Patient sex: M
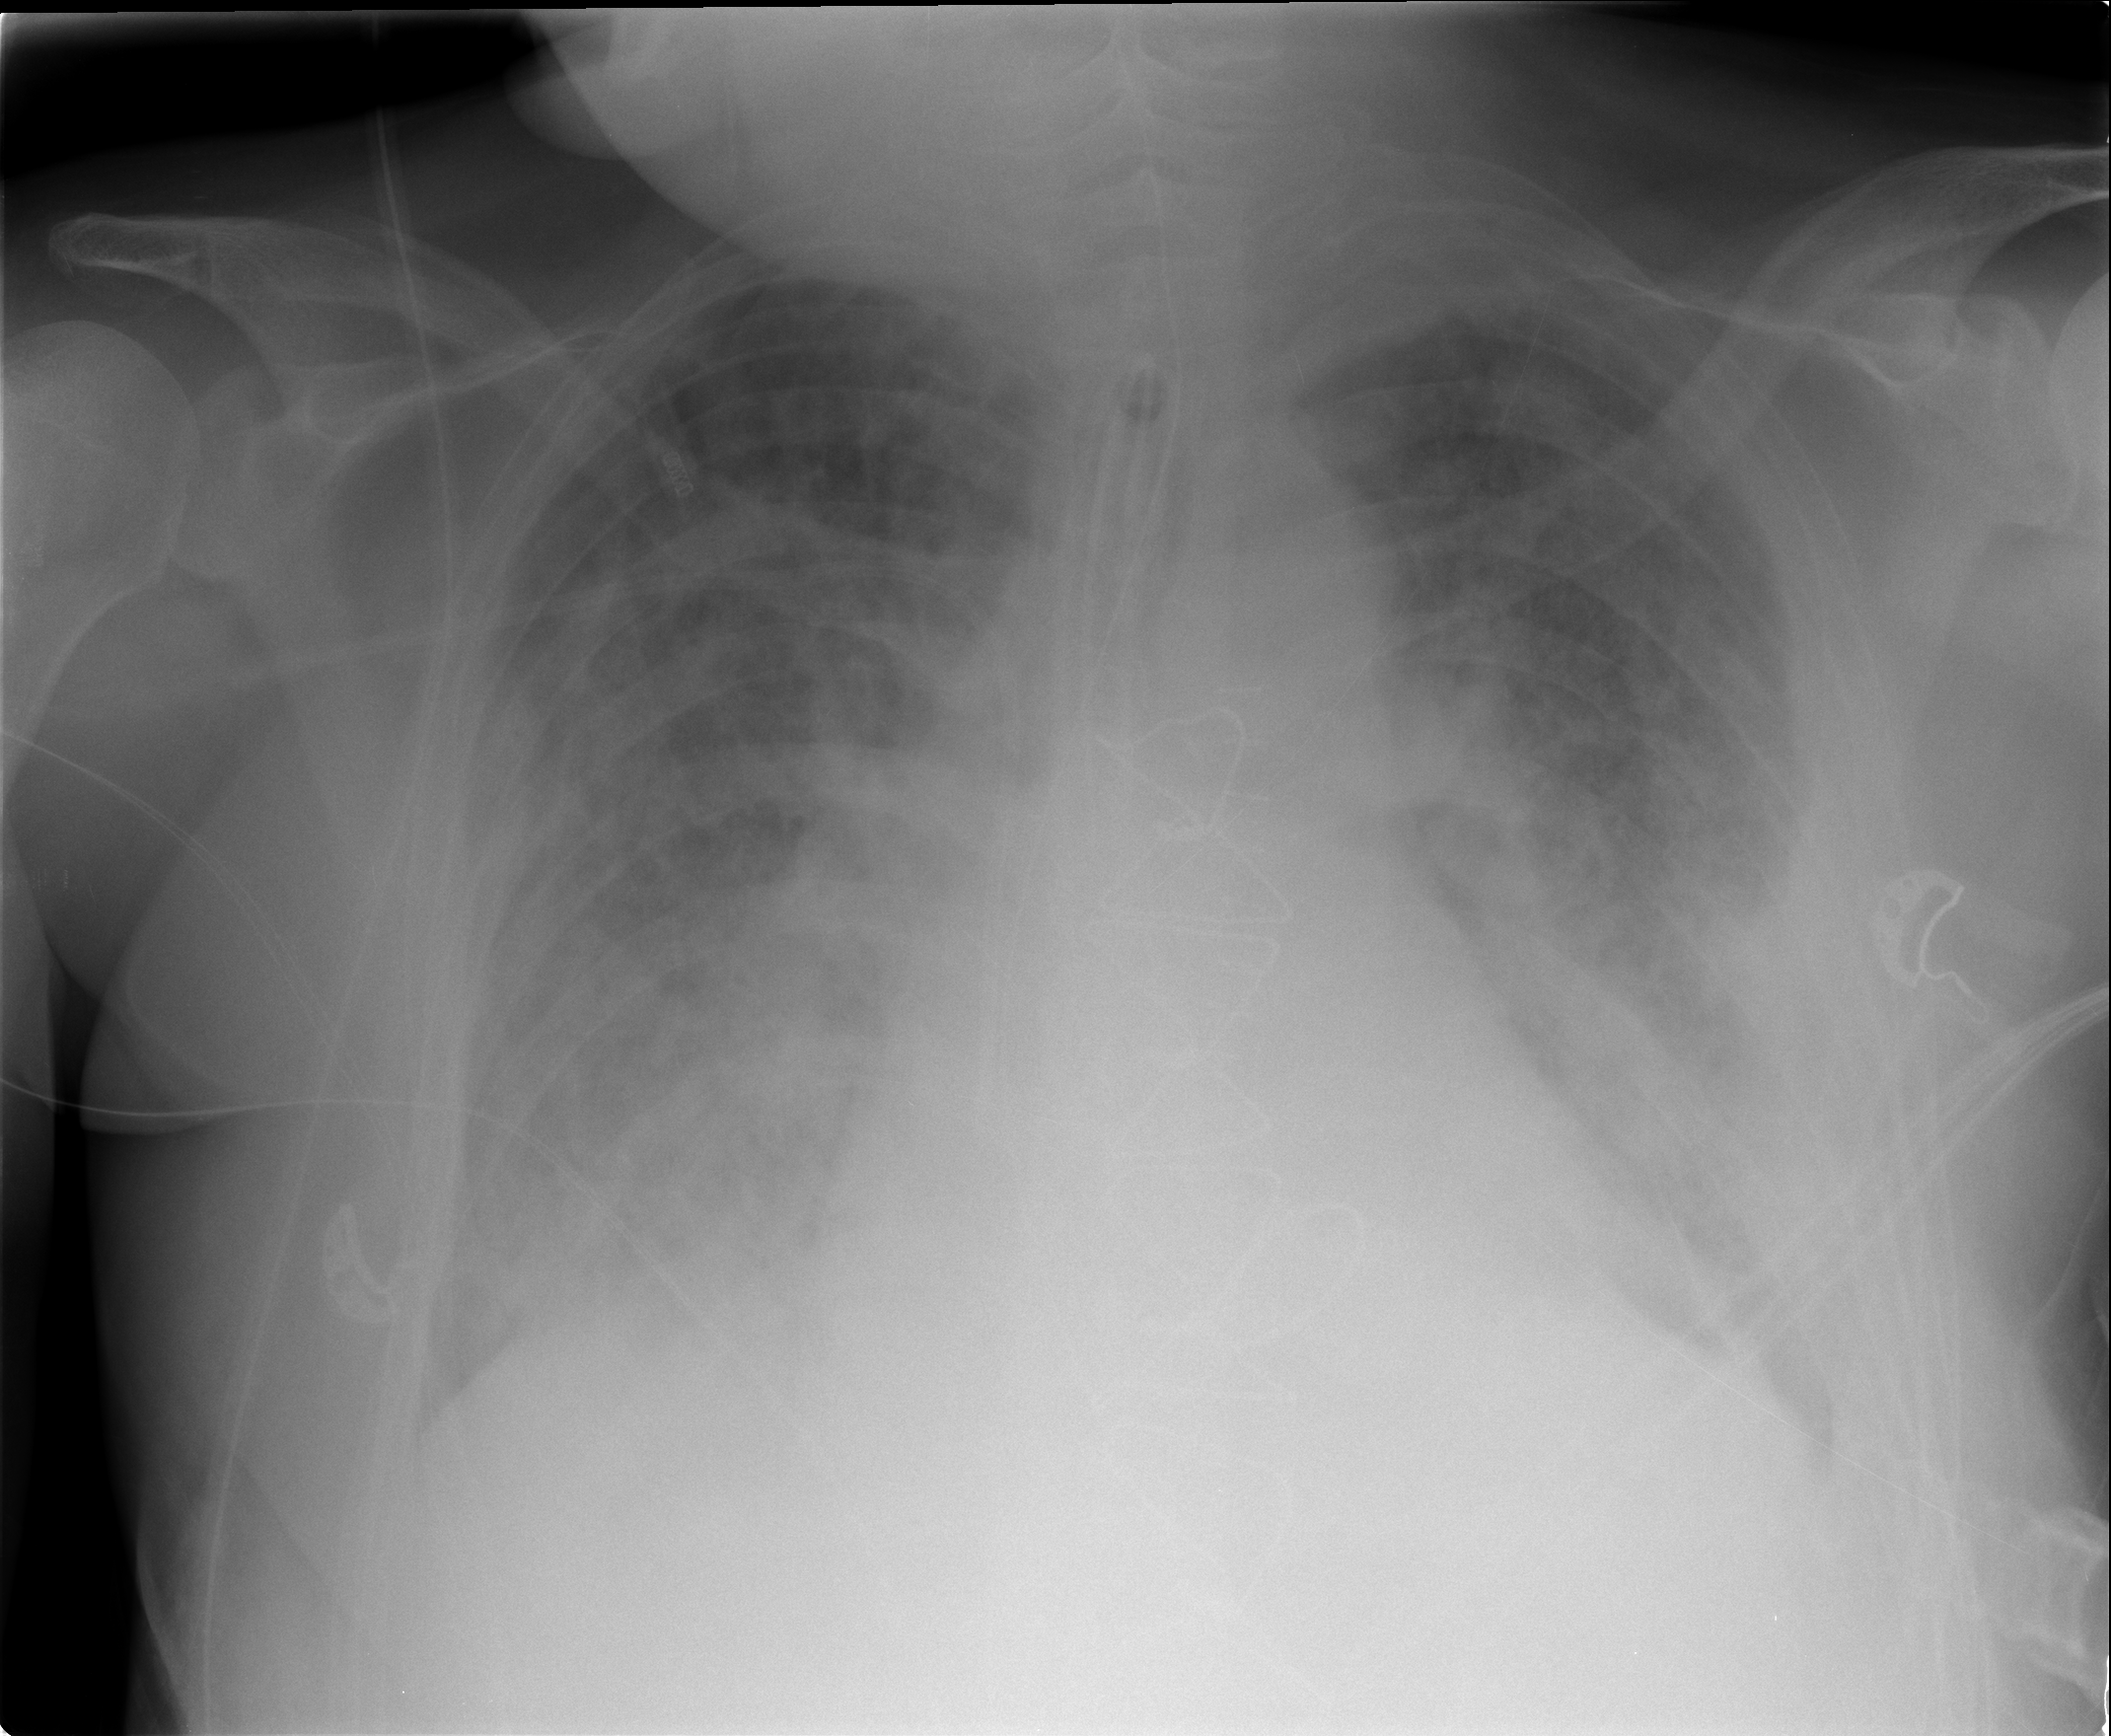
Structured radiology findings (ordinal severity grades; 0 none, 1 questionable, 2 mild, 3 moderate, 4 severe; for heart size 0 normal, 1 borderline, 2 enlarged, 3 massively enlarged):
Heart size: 0
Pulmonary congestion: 3
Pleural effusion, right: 2
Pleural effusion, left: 3
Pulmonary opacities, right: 3
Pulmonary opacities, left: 3
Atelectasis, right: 2
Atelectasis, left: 3